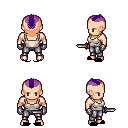
a pixel art fantasy rpg character, male body template, human, light skin, white pirate shirt, metal pants, purple short mohawk hairstyle, metal gloves, black slippers, dagger, four views (front, back, left, right), 2x2 character sprite sheet, small pixel art, hard edges, no anti-aliasing